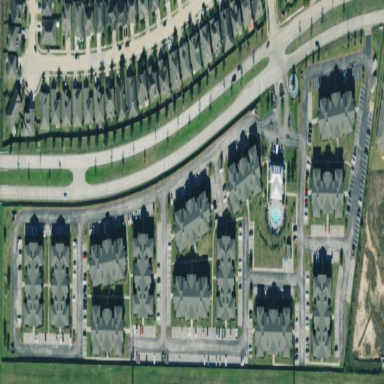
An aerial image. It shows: Residential area with apartments.